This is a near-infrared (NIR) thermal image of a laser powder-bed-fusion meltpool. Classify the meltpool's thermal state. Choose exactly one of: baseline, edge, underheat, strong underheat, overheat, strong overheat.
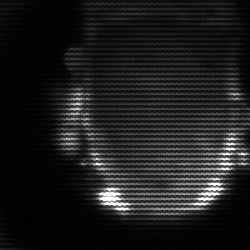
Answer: baseline